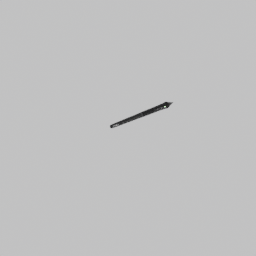
Label: electronics